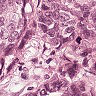
Metastatic tissue present: yes